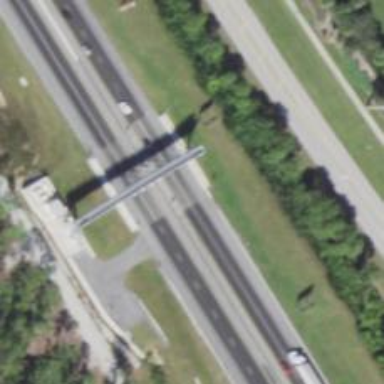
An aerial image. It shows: Toll gantry on the road.